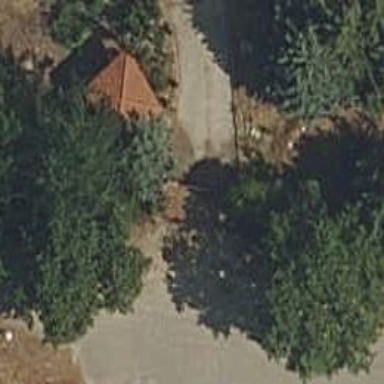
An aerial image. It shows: Gate.